Question: ## Question:
Is there a way to achieve what I'm looking for; to simply add a collection of views (UserControls) to a control whilst having a consistent MVVM structure? Is an ItemsControl the way to go, or should be have a different approach?
## Problem
I have a collection of MVVM projects (with usercontrol mainviews) that I want to present in another control that can animate transitions between them. I have a horizontal listbox across the top of the control functioning as 'tabs' which are bound to the collection of views. The main body of the control shows a single view bound to the selected item of the list box and animates transitions when a new tab is selected.

My concern is having the collection of views as part of the new control's viewmodel doesn't make much sense in the MVVM paradigm and it would be more usable if the usercontrols could simply by added straight into the control almost as if it was a panel. This would lead me to think something like ItemsControl is the way to go and could be used like this:
'''
<CustomItemsControl>
<UserControl1>
<UserControl2>
<UserControl3>
<UserControl4>
</CustomItemsControl>
'''
Then have content that looked something like this.
'''
<ItemsControl.Template>
<StackPanel>
<ListBox x:Name="Tabs" Height="35" SelectedIndex="0"
ItemsSource= >> The binding for the ItemsControls Collection <<
SelectionChanged="Tabs_TabSelected">
<ListBox.ItemContainerStyle>
<Style TargetType="ListBoxItem">
<Setter Property="HorizontalContentAlignment" Value="Center"/>
</Style>
</ListBox.ItemContainerStyle>
<ListBox.ItemsPanel>
<ItemsPanelTemplate>
<UniformGrid Rows="1"
Columns= >> Binding to Collection.Count <<
/>
</ItemsPanelTemplate>
</ListBox.ItemsPanel>
</ListBox>
<TransitionCtrl Name="TransitionControl" CurrentView="{Binding SelectedItem, ElementName=Tabs}" />
</StackPanel>
</ItemsControl.Template>
'''
From the examples I've looked at the ItemsControl isn't intended to be used in this way. Any suggestions to point me in the direction of what I'm trying to achieve?
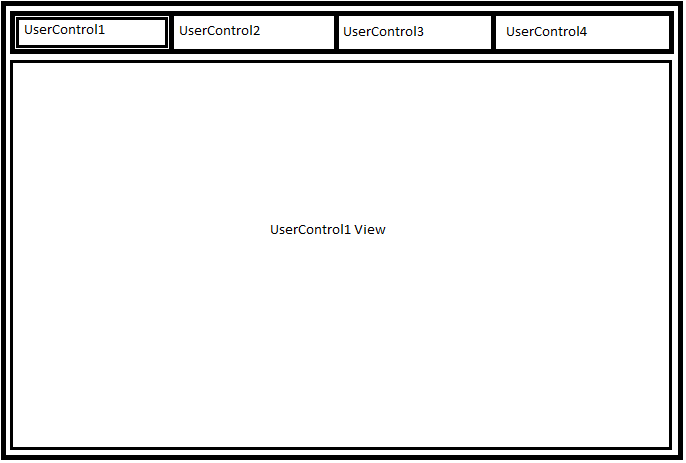
Answer: You should be using PRISM <URL>.
'''
<TabControl Grid.Row="1'' Grid.Column="1''
cal:RegionManager.RegionName="TabRegion" Name="TabRegion">
'''
From every module,
'''
public void Initialize()
{
regionManager
.AddToRegion("TabRegion", new FirstView())
.AddToRegion("TabRegion", new SecondView());
}
'''